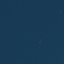
Label: SeaLake